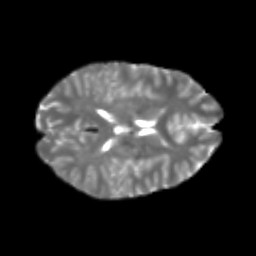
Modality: T2w
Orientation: axial
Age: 22
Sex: female
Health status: healthy
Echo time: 0.074 s